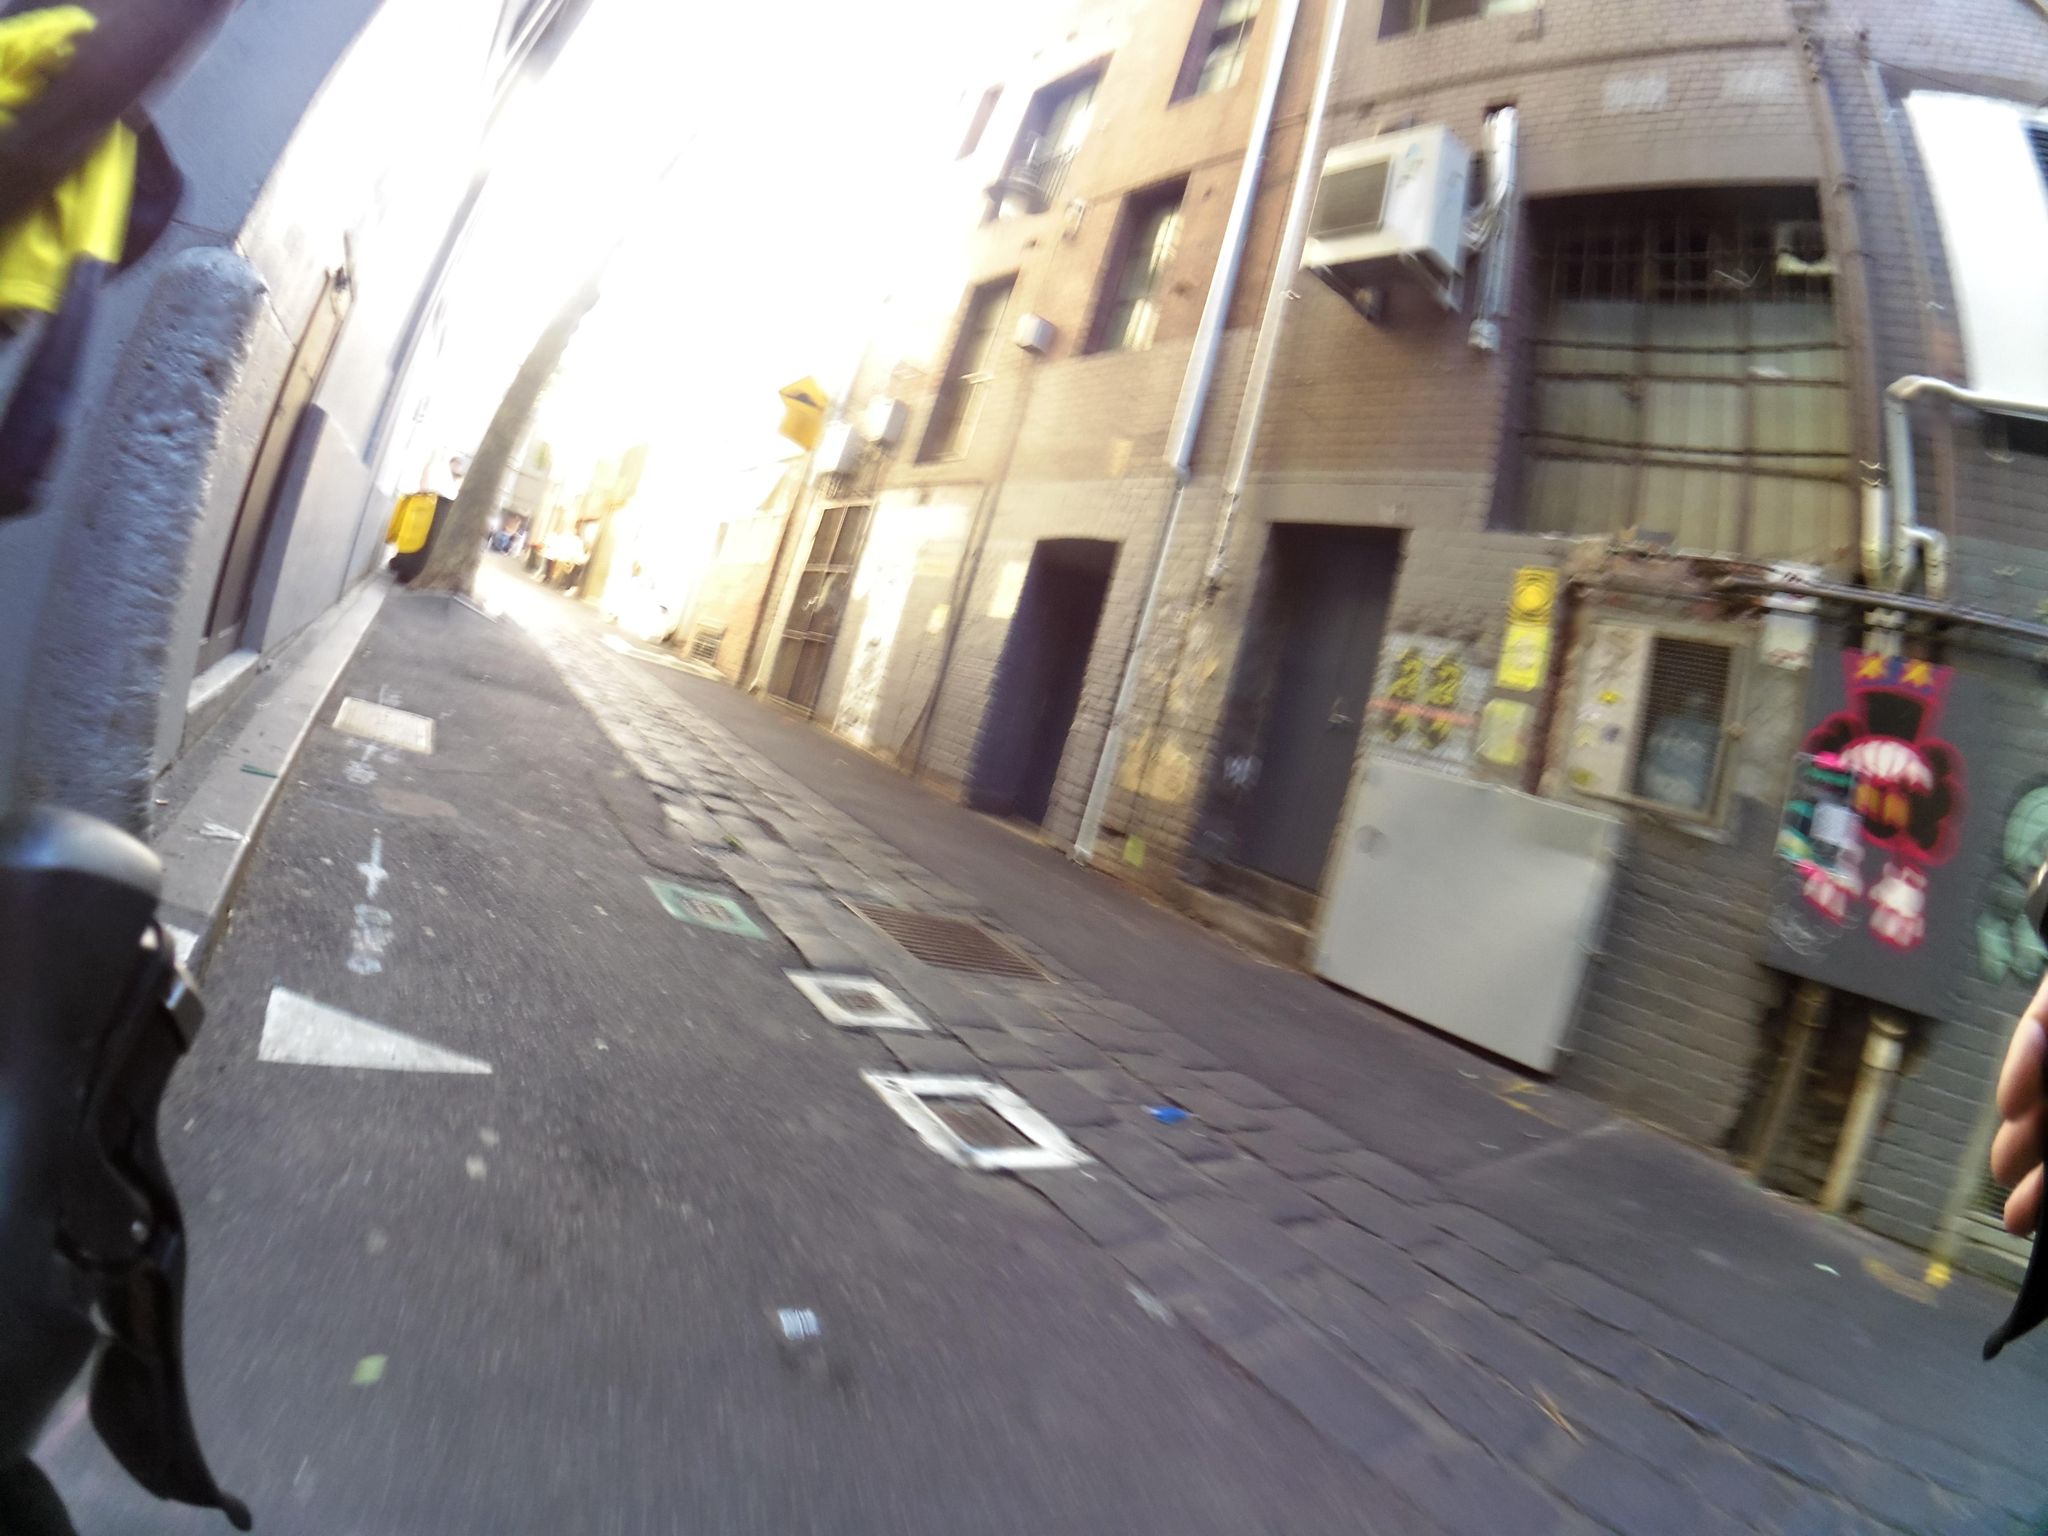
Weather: clear
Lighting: day
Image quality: slightly poor
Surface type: cycling surface
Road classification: footway, corridor, service
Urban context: urban centre
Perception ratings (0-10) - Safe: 1.72, Lively: 7.93, Beautiful: 3.12, Boring: 1.44, Depressing: 2.22, Wealthy: 3.86